Interaction volume radius: 5 \u00c5
Interaction volume height: 20 \u00c5
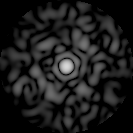
Disorder parameter: 0.8048